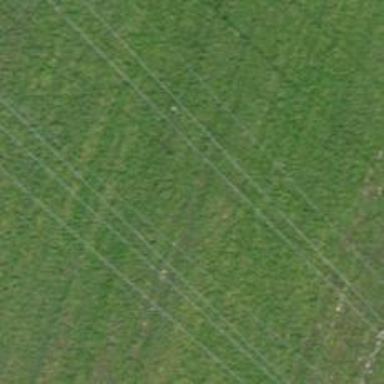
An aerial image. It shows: Power line with three cables.